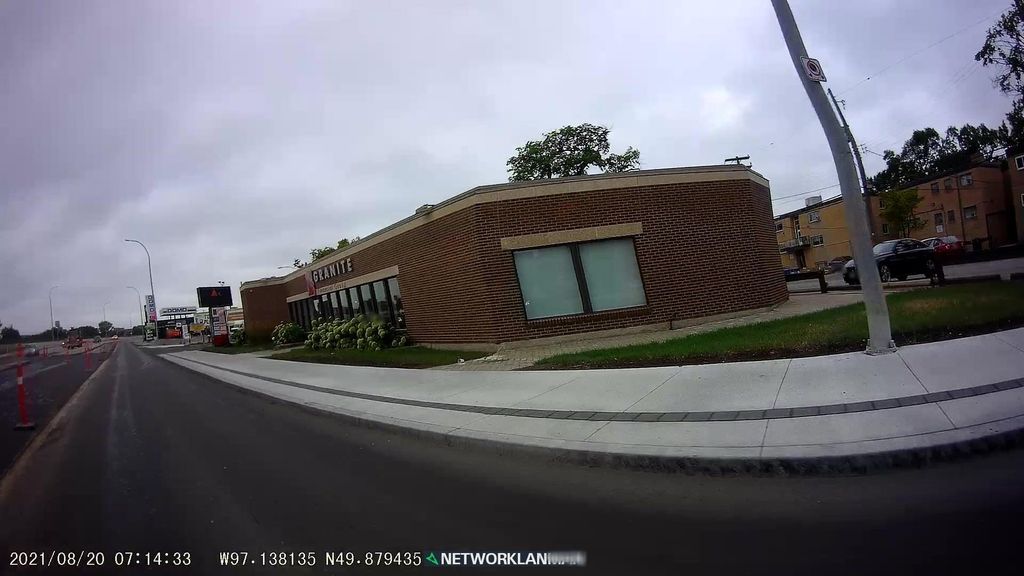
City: winnipeg